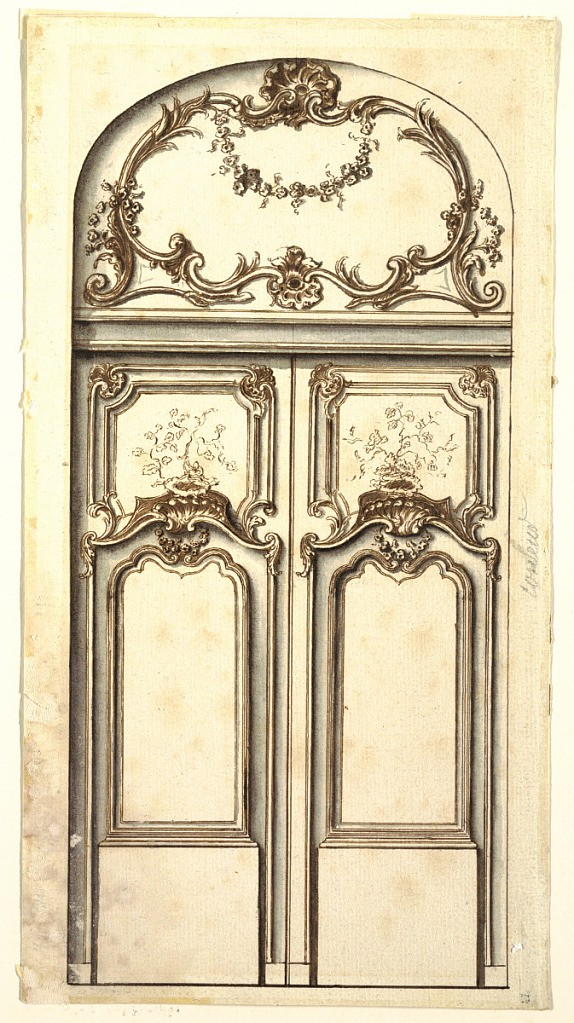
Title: Design for a door
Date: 1750
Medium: Pen and ink, brush and Chinese watercolor, graphite on paper
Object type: Drawing
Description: A simplified scheme with dispersed Louis XV motifs. The lunette section shows an over panel with a shield.